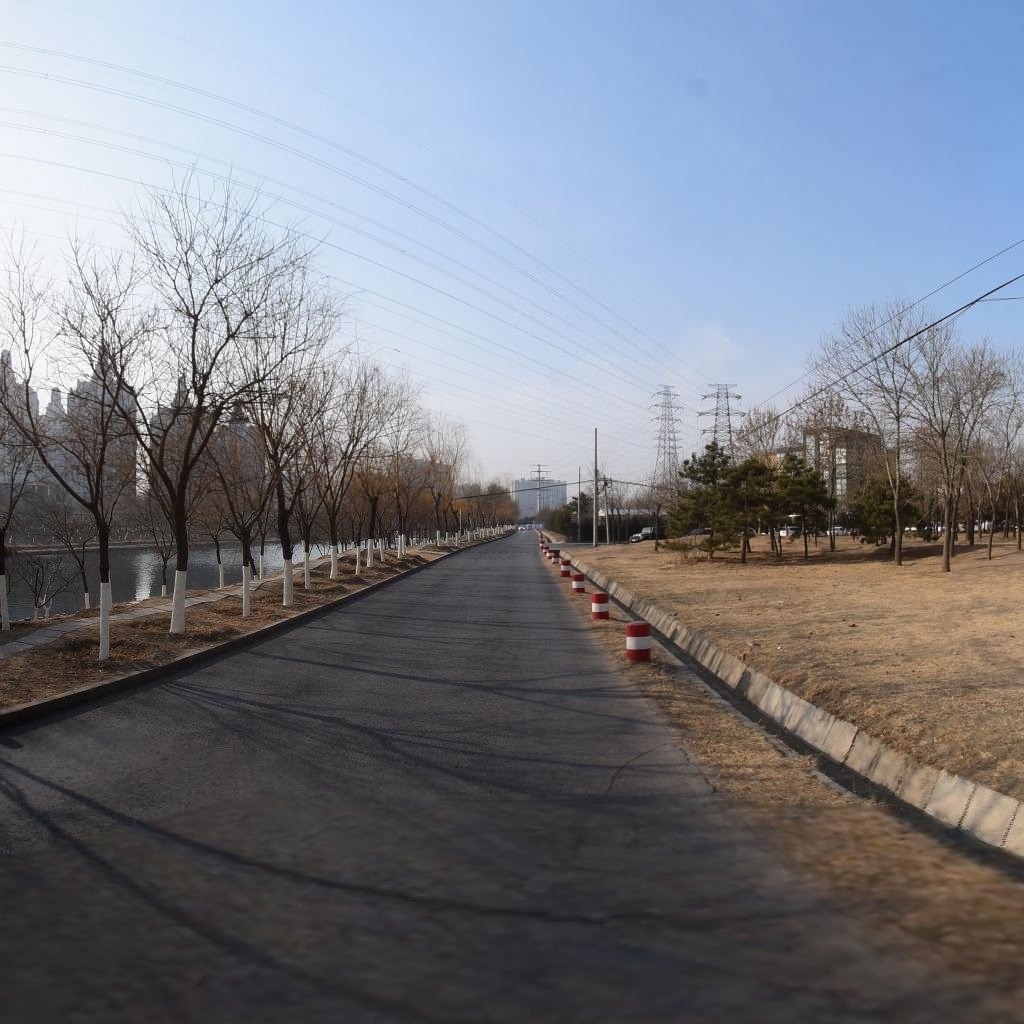
Region: Chaoyang
Road damage annotations: longitudinal crack